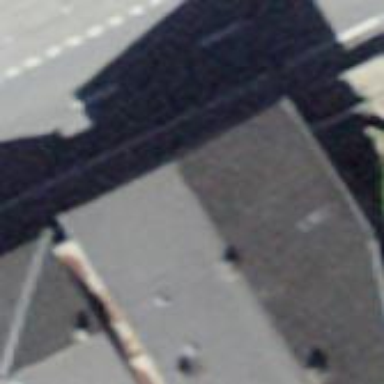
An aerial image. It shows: Simple house.